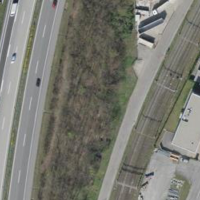
EUNIS habitat code: 57
Species observed at this site:
Diospyros lotus
Phytolacca americana